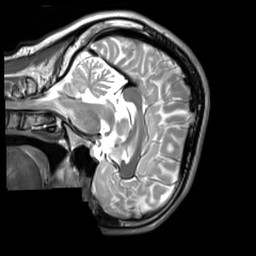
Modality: T2w
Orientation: sagittal
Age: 40
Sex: male
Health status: ill
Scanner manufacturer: siemens
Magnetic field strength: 3 T
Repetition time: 2.8 s
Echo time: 0.326 s